Current action and preconditions to check: trajectory_clear

Your task: For each precondition in the list above, predict whether it will hold at this action.

Consider the current scene as observed from the mobile robot's camera, and analyze the predicted future states of all dynamic agents (e.g., people, animals, vehicles, or any moving entities) within the NEXT SECOND.

IMPORTANT: Only answer "very likely" if you are absolutely certain—based on strong, clear evidence—that a dynamic agent will violate the precondition in the predicted future state. Do NOT answer "very likely" for unlikely, ambiguous, or low-probability risks.

Ask yourself for each precondition: Is there a high probability, with clear and convincing evidence, that the predicted future states of any dynamic agent will interfere with the predicted future state of the currently executing action within the NEXT SECOND, causing that precondition to fail?

Assess the risk level based on these predictions. Use "likely" or "very likely" if motions create a clear risk of interference.

Use "neutral" or "improbable" if agents are nearby but their predicted paths are clearly diverging or non-conflicting.

Failure Risk Categories: "very improbable", "improbable", "neutral", "likely", "very likely"

Answer Format: Output ONLY the probability_of_failure value from these categories: "very improbable", "improbable", "neutral", "likely", "very likely"

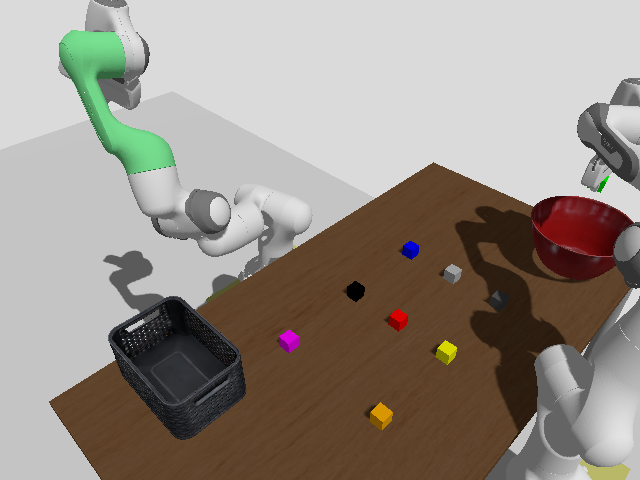

Answer: very improbable